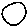
Label: circle